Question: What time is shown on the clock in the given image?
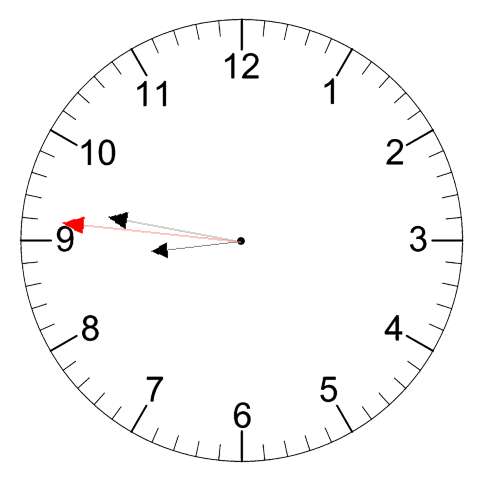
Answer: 08:46:46